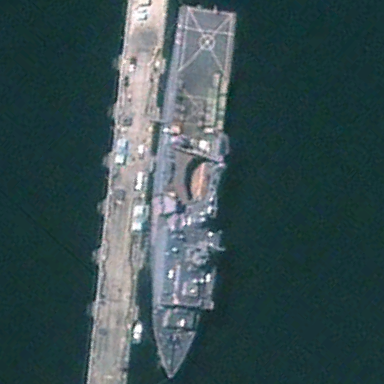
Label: combat